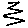
Label: zigzag